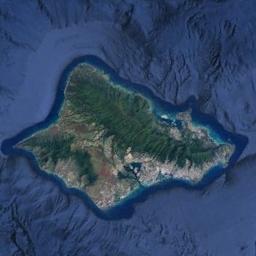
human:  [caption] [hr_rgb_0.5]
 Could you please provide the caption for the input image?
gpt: The island on the left is several times as large as the island on the right .

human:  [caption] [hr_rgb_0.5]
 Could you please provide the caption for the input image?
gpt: Many trees are on the island .

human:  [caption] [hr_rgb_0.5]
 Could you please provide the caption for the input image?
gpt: The irregularly shaped island is surrounded by blue sea water, The island is green and yellow-brown, With mountains with green vegetation .

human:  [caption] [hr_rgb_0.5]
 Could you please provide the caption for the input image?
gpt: The island has rugged terrain and dense vegetation and some ups and downs are on the ocean floor .

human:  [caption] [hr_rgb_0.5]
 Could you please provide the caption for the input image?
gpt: There are green land and brown bare land on the island .